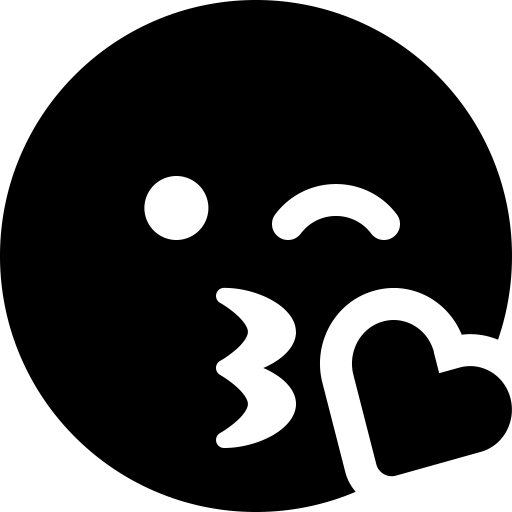
Tags: icon, FontAwesome, fa-icon, solid, face, kiss, wink, heart